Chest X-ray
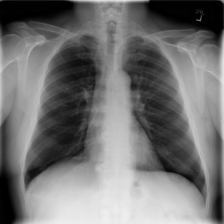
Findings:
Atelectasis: negative
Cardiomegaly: negative
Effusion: negative
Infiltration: negative
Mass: negative
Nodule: negative
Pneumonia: negative
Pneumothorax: negative
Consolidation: negative
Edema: negative
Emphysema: negative
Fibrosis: negative
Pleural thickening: negative
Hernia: negative